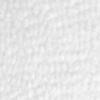
Label: no_change